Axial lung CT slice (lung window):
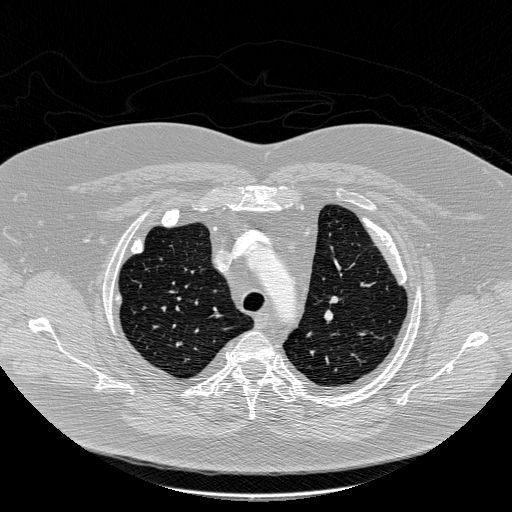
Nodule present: no